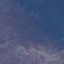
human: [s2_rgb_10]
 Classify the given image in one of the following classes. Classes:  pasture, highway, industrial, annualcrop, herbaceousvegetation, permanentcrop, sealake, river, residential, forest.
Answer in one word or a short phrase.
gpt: HerbaceousVegetation